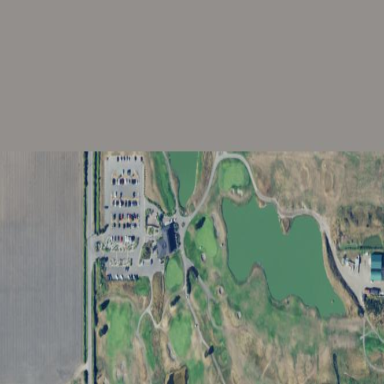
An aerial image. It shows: Grassy area used as driving range for golf.